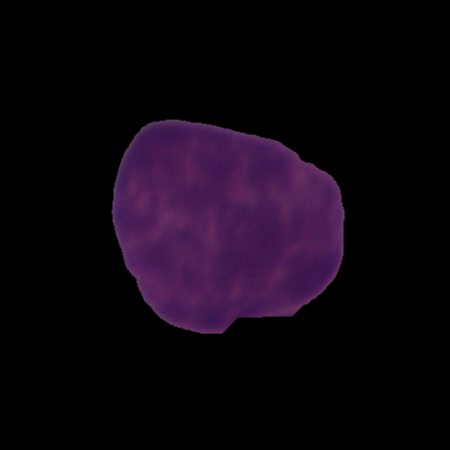
Label: cancer